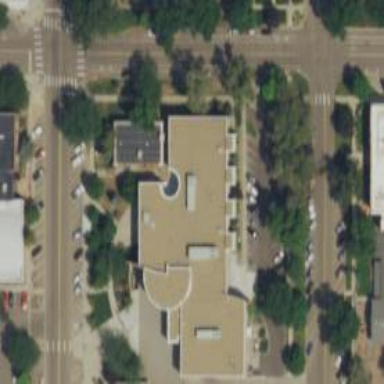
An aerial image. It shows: Building that serves as library.